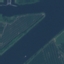
Land use / land cover class: River